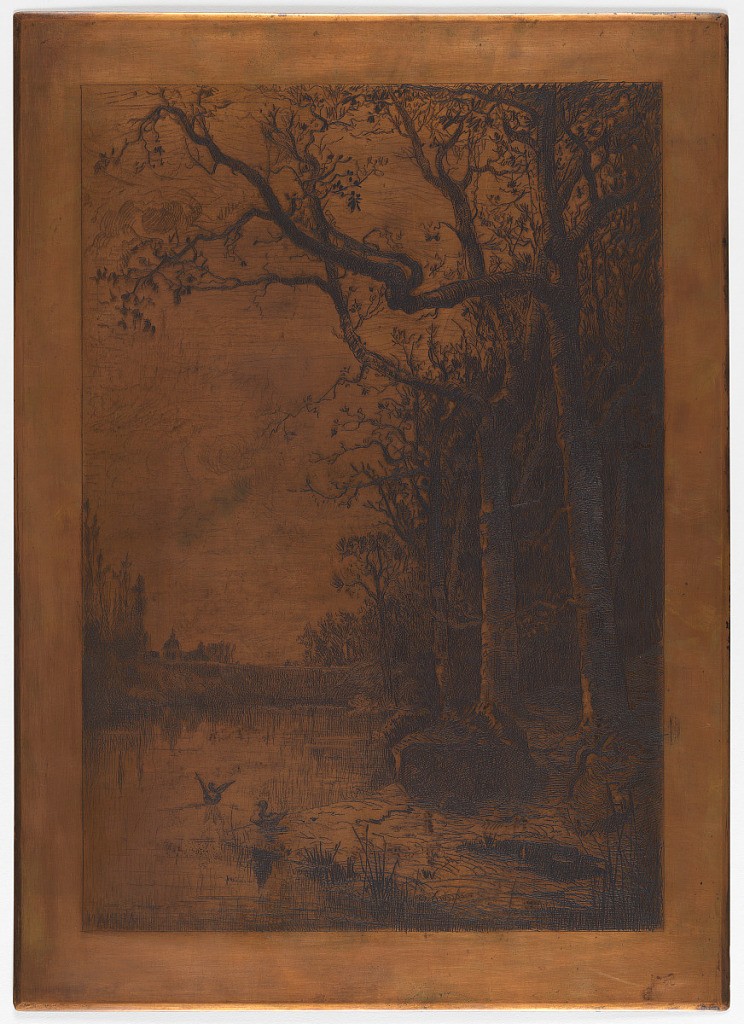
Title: Etched copperplate "Landscape with Ducks" by Adolphe Appian
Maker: Adolphe Appian, French, 1818 - 1898
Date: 1877-1879
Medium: Copper, etched
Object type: Printing plate
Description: Woodland scene, with a stream in the foreground, on which are seen two ducks.